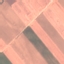
Land use / land cover: AnnualCrop